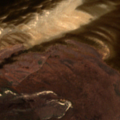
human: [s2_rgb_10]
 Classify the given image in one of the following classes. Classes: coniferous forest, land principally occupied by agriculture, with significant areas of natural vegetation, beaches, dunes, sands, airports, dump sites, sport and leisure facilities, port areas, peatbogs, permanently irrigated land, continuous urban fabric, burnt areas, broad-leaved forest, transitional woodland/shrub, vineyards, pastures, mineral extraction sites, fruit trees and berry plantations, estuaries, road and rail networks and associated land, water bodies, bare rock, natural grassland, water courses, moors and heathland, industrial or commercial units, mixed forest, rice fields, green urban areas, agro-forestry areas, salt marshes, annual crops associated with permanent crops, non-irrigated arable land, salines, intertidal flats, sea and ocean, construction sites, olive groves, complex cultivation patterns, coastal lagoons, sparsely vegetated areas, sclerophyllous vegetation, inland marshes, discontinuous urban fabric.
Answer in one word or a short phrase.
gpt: non-irrigated arable land, pastures, mixed forest, sea and ocean